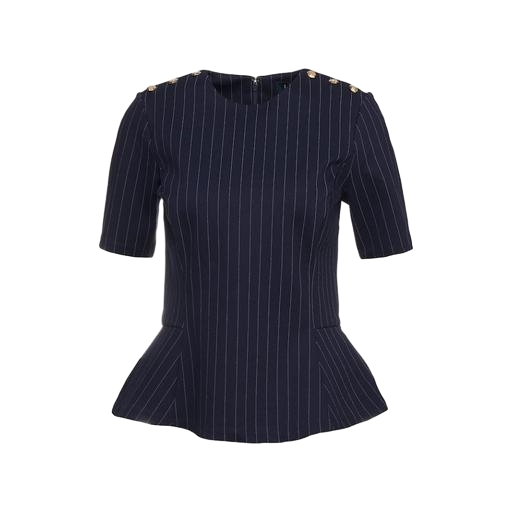
blue women's pinstriped peplum top, blue mason stripe peplum blouse, blue midnight pinstripe top, white background